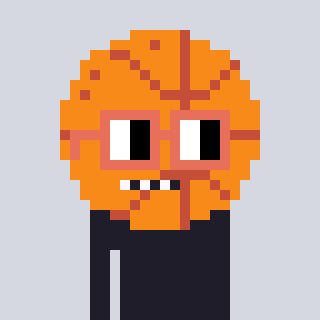
a pixel art character with square orange glasses, a basketball-shaped head and a gold-colored body on a cool background